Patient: sex M, age 52
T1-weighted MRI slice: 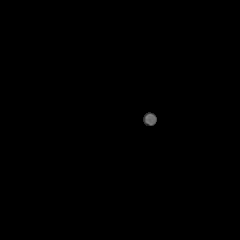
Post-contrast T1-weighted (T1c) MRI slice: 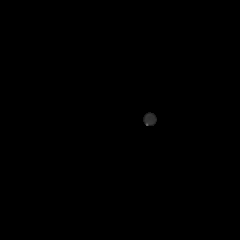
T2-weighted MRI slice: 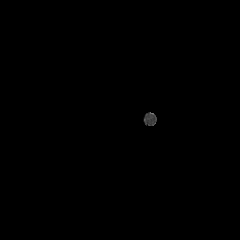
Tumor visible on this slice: no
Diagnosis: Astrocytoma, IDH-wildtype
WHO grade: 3